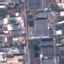
Label: Industrial